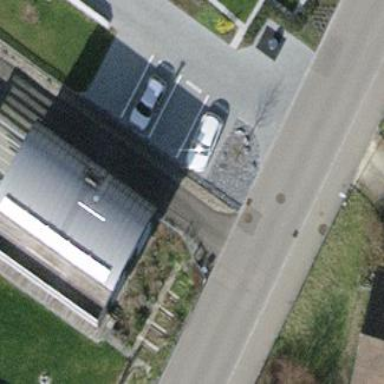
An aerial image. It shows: Street side parking area.